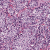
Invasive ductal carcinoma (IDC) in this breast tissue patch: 1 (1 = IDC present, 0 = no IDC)